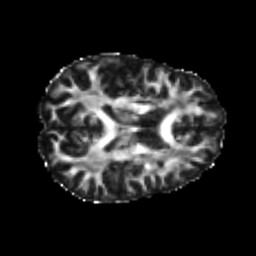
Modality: FA
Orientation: axial
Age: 22
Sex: female
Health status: healthy
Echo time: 0.074 s